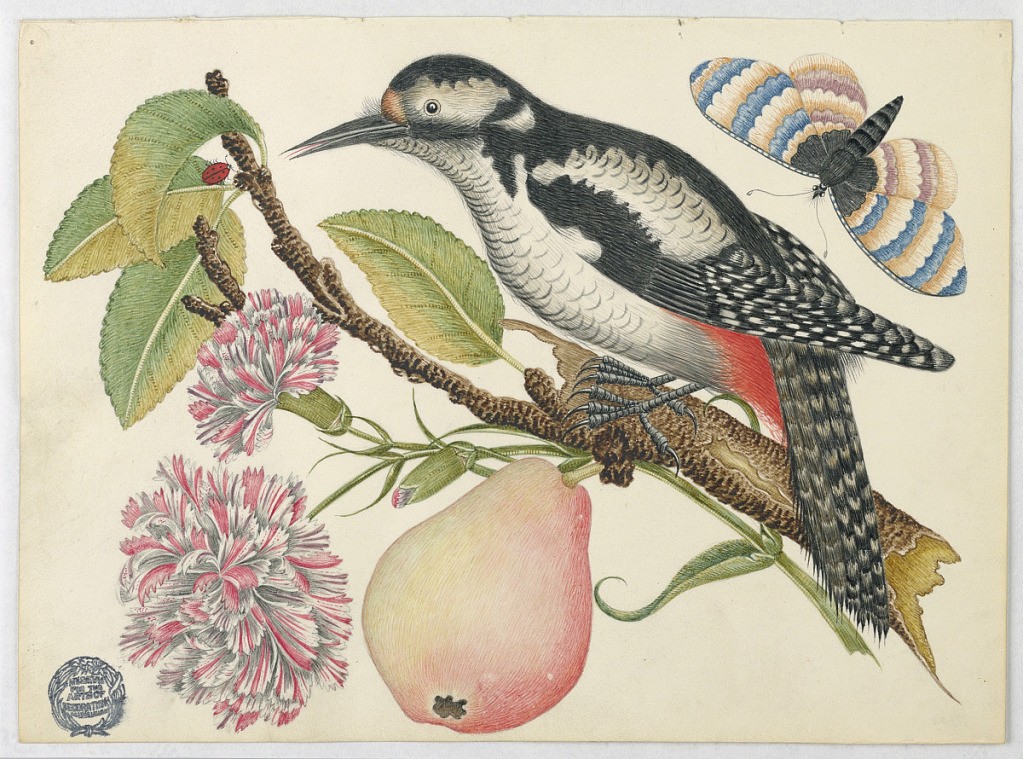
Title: Bird, Butterfly, and Pear
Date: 18th century
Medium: Brush and black ink, watercolor, graphite traces on coated wove paper
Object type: Drawing
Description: Bird perched on branch which bears a pear, red and white blossoms, and leaves with a ladybug. Butterfly in upper right corner.